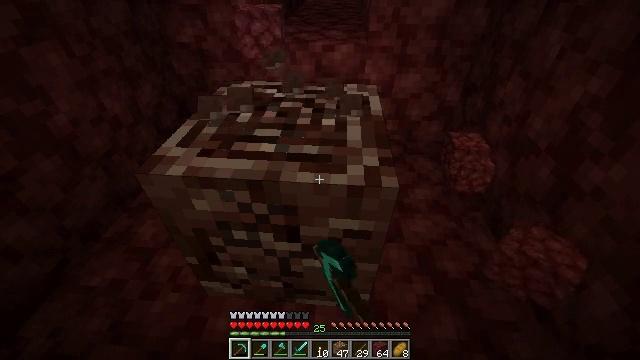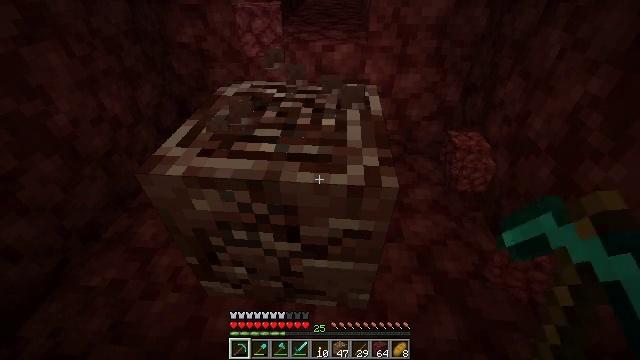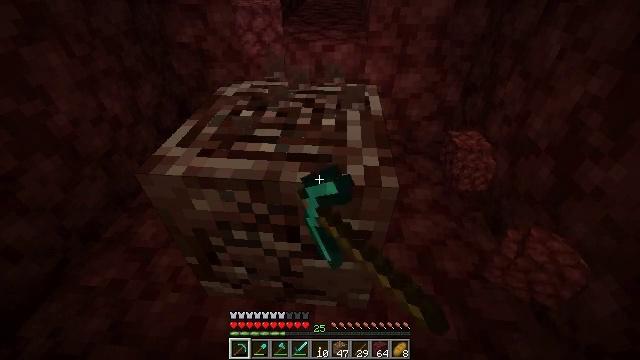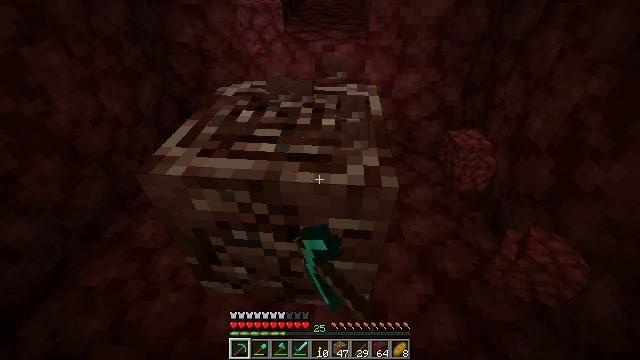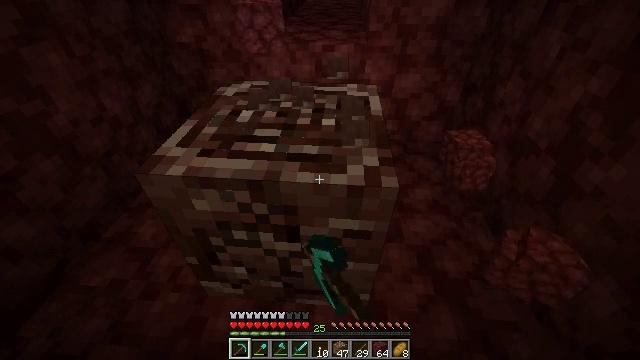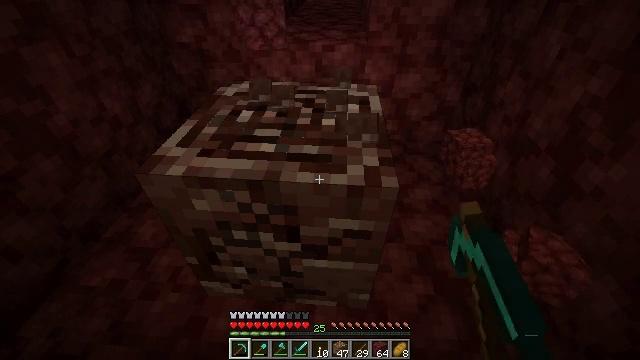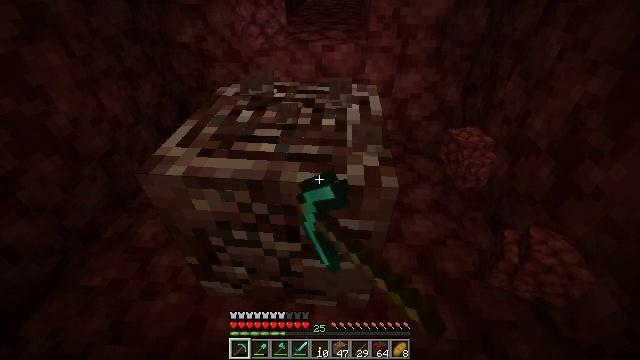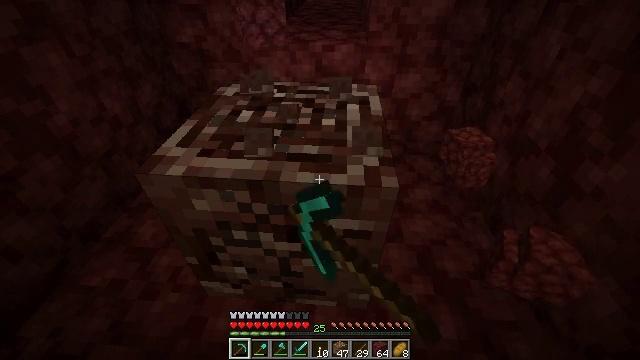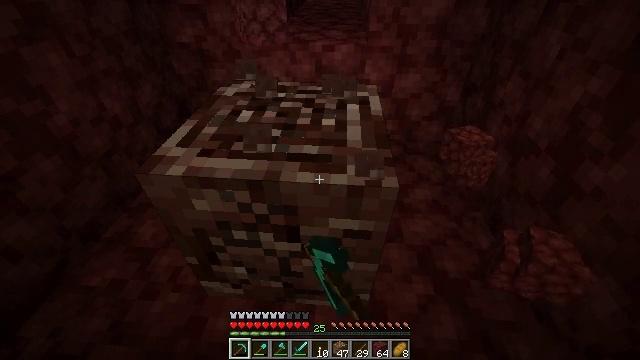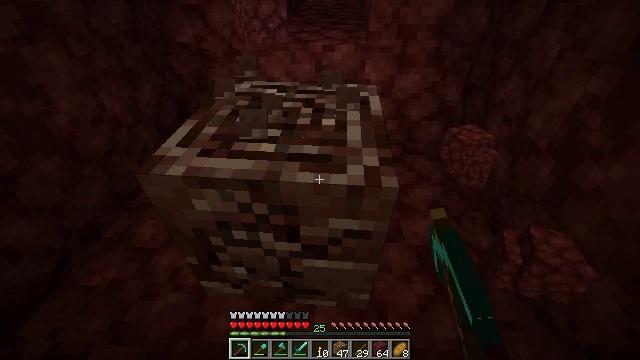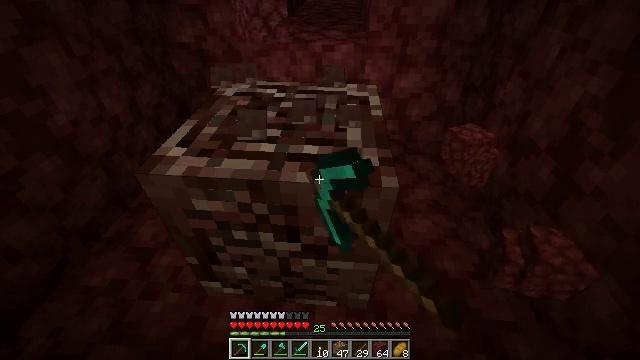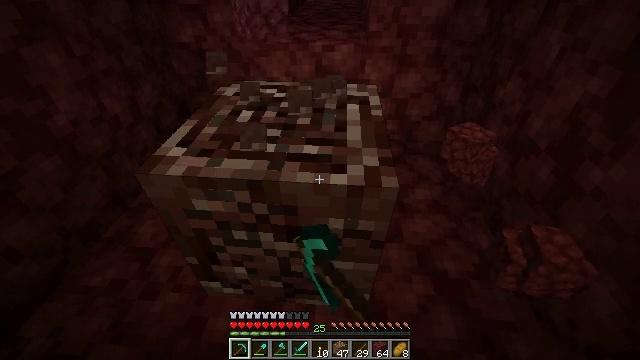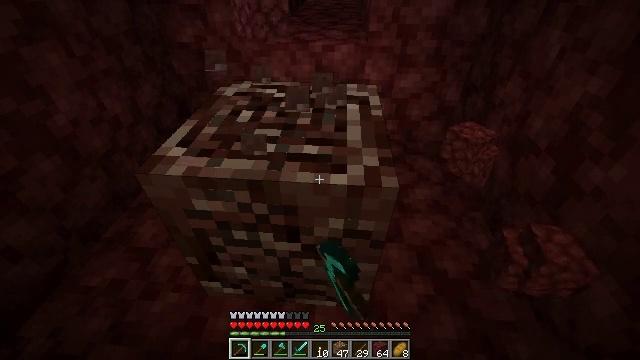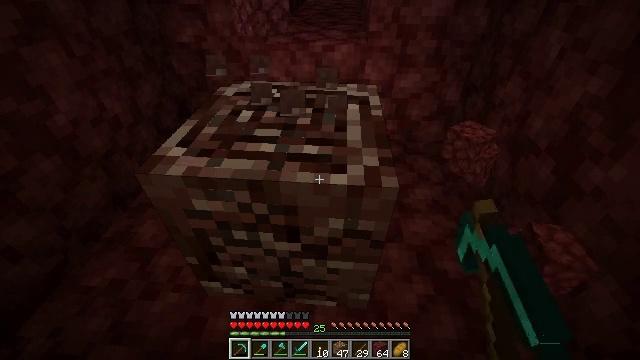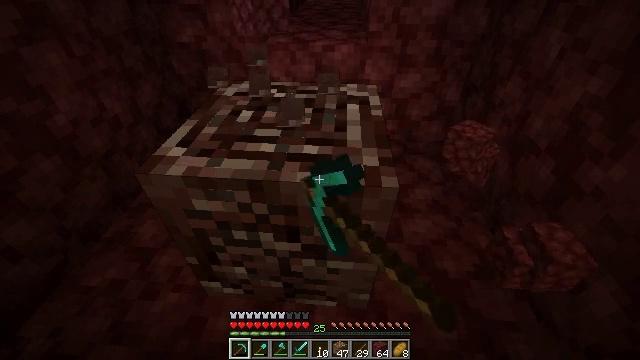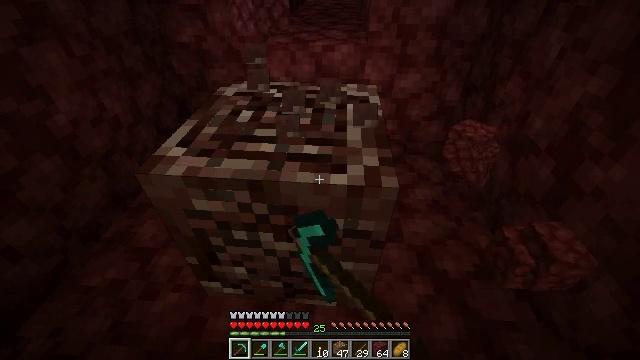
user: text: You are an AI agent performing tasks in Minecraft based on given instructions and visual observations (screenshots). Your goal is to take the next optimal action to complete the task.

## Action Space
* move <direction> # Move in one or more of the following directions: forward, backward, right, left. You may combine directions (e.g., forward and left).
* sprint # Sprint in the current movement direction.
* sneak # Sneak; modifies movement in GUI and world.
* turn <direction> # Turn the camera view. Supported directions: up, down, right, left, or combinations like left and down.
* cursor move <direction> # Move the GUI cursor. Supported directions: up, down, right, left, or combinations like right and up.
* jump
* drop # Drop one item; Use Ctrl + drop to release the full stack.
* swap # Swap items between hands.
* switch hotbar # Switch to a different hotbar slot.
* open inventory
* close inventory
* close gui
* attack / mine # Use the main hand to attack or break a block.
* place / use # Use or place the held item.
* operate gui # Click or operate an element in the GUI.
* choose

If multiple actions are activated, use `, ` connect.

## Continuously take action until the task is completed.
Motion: motion action
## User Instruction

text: Break ancient debris with a diamond or Netherite pickaxe.
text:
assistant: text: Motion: attack / mine
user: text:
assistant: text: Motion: attack / mine
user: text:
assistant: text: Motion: attack / mine
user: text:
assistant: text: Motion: attack / mine
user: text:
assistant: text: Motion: attack / mine
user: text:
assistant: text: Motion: attack / mine
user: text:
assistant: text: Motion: attack / mine
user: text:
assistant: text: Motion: attack / mine
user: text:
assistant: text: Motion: attack / mine
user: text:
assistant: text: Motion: attack / mine
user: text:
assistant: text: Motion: attack / mine
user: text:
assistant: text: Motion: attack / mine
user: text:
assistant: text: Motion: attack / mine
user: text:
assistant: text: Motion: attack / mine
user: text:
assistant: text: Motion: attack / mine
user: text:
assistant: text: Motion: attack / mine
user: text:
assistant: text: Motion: attack / mine
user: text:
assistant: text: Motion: attack / mine
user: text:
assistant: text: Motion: attack / mine
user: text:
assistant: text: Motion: attack / mine
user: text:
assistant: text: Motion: attack / mine
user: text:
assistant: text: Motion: attack / mine
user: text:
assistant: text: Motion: attack / mine
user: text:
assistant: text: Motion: attack / mine
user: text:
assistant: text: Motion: attack / mine
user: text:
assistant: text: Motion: attack / mine
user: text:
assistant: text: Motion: attack / mine
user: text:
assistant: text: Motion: attack / mine
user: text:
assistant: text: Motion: attack / mine
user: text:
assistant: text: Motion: attack / mine